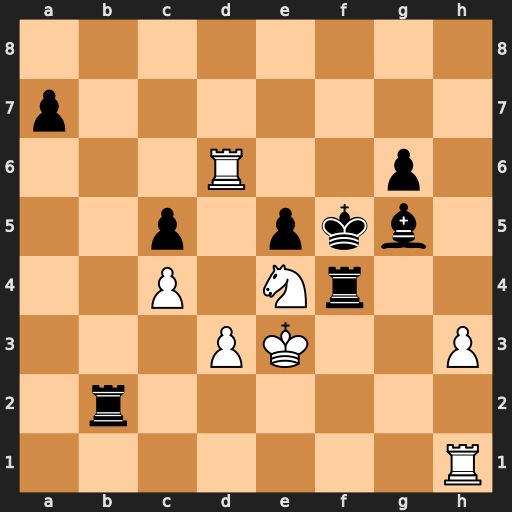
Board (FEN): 8/p7/3R2p1/2p1pkb1/2P1Nr2/3PK2P/1r6/7R
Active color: w
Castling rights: -
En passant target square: -
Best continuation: Ng3#